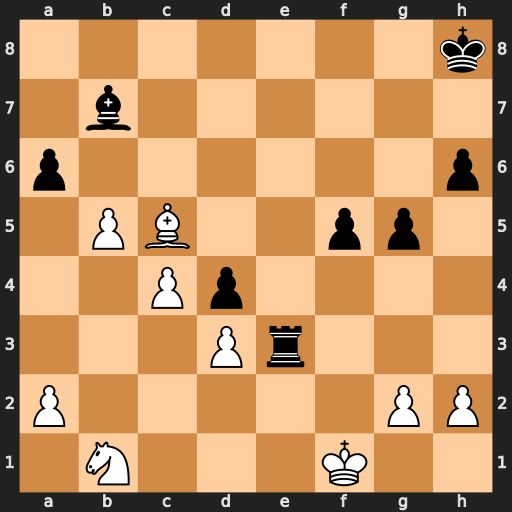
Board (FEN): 7k/1b6/p6p/1PB2pp1/2Pp4/3Pr3/P5PP/1N3K2
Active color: w
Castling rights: -
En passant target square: -
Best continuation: Bxd4+ Kg8 Bxe3